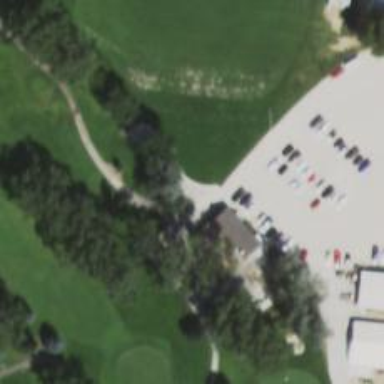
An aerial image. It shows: Path for both road and golf.